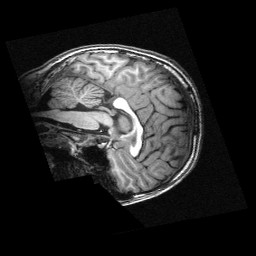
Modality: T1w
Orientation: sagittal
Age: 11
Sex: male
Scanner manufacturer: siemens
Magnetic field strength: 3 T
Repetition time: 2.3 s
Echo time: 0.00336 s